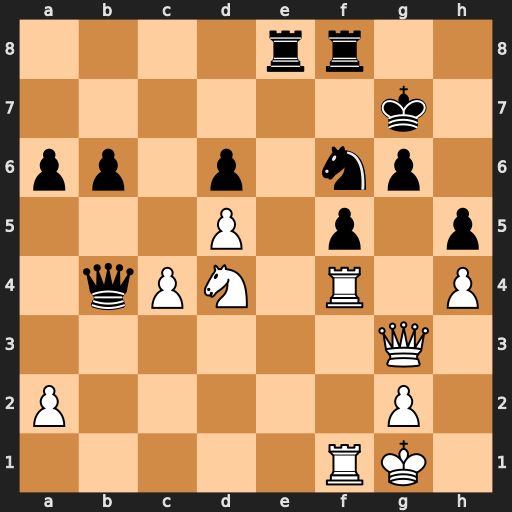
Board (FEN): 4rr2/6k1/pp1p1np1/3P1p1p/1qPN1R1P/6Q1/P5P1/5RK1
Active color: w
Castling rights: -
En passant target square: -
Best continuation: Nxf5+ Kh7 Nd4